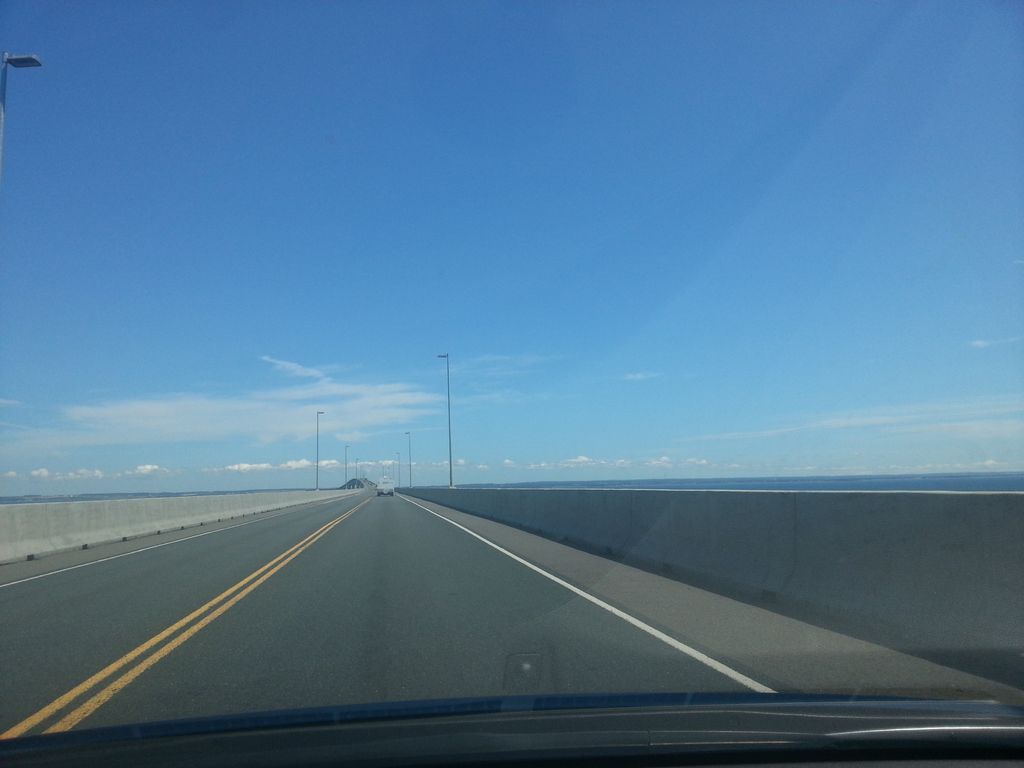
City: charlottetown